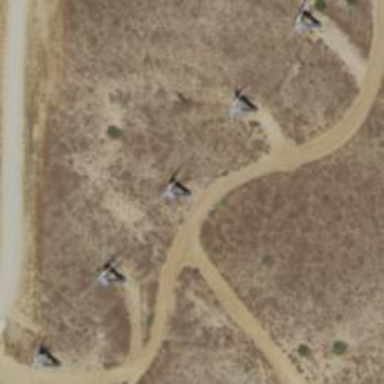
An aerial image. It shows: Wind power generator utilizing wind turbines.